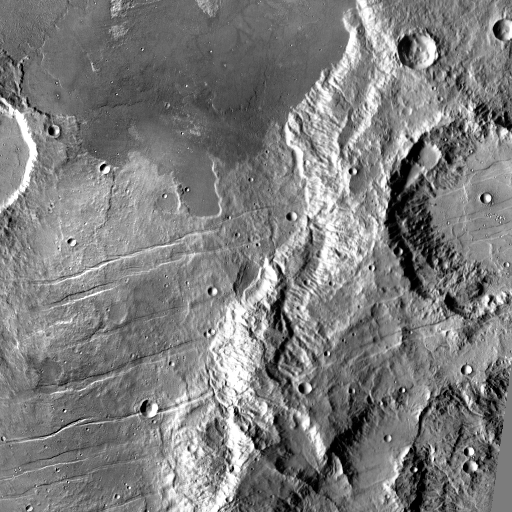
Crater classes present: Background, Other, Buried, Secondary